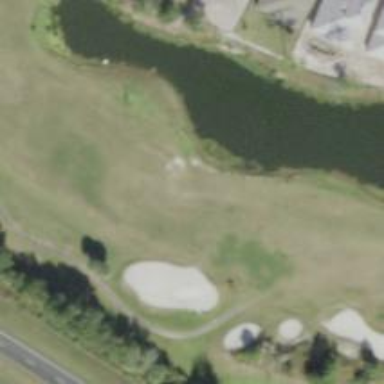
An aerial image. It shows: Golf hole.